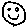
Label: smiley face